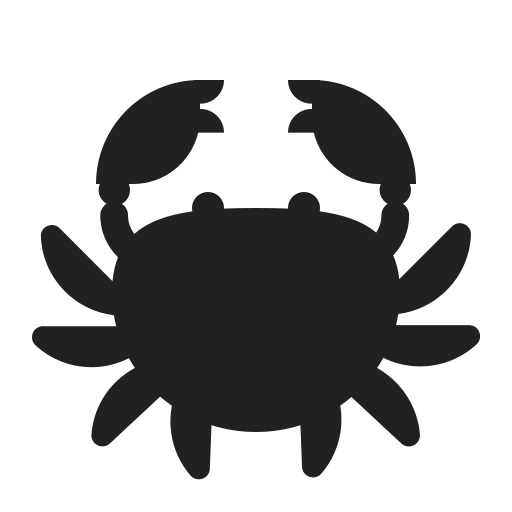
crab high contrast